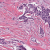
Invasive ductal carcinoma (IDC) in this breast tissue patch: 1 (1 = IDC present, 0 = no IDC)